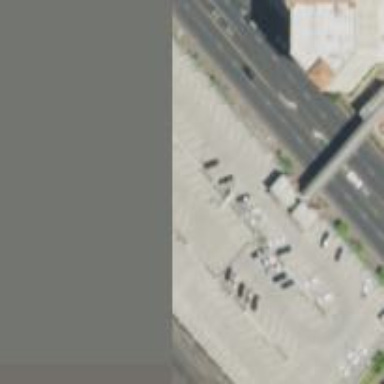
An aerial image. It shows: Multi-storey parking building.